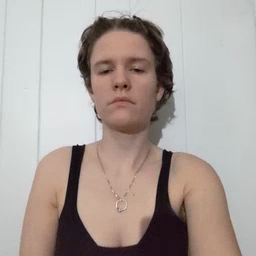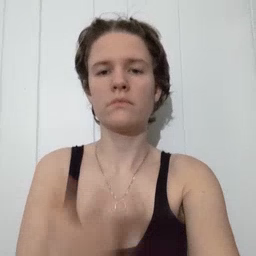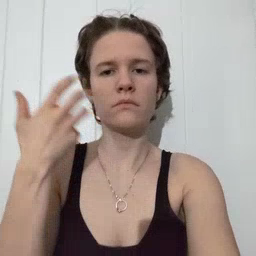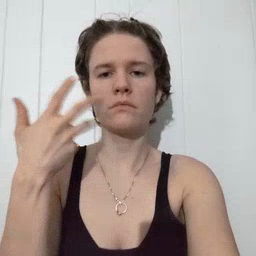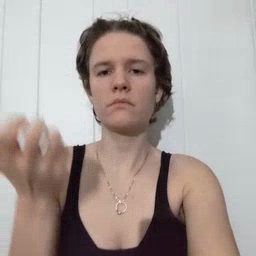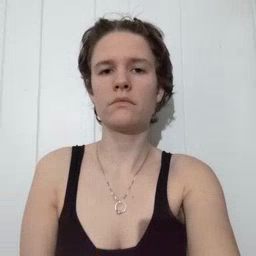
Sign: tiger